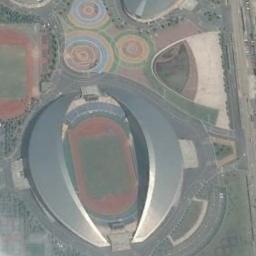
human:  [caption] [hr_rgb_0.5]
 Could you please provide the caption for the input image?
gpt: The stadium has a blue roof on two sides .

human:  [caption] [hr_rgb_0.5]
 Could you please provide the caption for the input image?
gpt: The field is next to the stadium .

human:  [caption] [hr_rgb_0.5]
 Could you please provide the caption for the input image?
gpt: The oval gym is enclosed in the middle of the lawn .

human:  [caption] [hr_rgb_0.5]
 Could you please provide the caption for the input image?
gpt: The stadium is on the grass next to some roads .

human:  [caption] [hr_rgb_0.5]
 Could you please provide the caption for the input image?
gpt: There are some green lawns around the stadium .